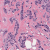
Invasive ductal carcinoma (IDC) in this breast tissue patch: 1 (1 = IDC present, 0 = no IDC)